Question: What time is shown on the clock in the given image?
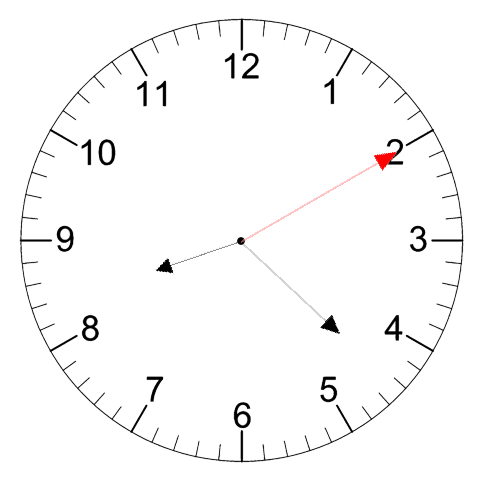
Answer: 08:22:10